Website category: sports
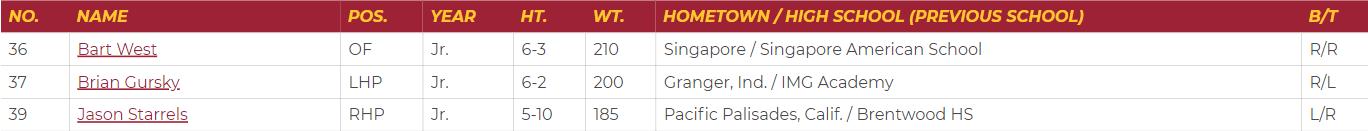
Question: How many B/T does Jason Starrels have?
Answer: L/R

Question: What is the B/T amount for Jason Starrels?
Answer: L/R

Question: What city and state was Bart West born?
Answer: Singapore

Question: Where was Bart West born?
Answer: Singapore

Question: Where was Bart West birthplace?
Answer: Singapore

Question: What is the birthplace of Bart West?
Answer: Singapore

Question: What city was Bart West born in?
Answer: Singapore

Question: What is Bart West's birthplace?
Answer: Singapore

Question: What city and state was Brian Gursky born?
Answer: Granger, Ind.

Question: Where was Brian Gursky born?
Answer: Granger, Ind.

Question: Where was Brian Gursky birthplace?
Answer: Granger, Ind.

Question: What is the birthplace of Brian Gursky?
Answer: Granger, Ind.

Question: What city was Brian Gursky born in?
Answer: Granger, Ind.

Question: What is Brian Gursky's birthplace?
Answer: Granger, Ind.

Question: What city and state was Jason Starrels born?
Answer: Pacific Palisades, Calif.

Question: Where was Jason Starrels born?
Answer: Pacific Palisades, Calif.

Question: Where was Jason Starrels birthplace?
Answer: Pacific Palisades, Calif.

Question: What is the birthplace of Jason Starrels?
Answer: Pacific Palisades, Calif.

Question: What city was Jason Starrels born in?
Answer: Pacific Palisades, Calif.

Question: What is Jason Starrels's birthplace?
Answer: Pacific Palisades, Calif.

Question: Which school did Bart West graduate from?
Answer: Singapore American School

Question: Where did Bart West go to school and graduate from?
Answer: Singapore American School

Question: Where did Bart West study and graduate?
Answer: Singapore American School

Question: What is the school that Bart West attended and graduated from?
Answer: Singapore American School

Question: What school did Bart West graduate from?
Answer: Singapore American School

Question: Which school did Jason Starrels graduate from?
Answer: Brentwood HS

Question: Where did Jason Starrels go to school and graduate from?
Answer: Brentwood HS

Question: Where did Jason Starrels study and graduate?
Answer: Brentwood HS

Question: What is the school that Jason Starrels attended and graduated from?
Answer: Brentwood HS

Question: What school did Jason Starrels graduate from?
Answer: Brentwood HS

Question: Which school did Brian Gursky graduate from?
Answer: IMG Academy

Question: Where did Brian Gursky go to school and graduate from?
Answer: IMG Academy

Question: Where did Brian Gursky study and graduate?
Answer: IMG Academy

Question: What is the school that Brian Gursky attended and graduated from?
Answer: IMG Academy

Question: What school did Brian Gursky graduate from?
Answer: IMG Academy